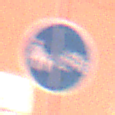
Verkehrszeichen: GetrennterRadUndGehwegRadwegRechts
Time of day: Night
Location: Outdoor (Urban)
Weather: Overcast
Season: Winter
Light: Artificial